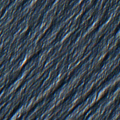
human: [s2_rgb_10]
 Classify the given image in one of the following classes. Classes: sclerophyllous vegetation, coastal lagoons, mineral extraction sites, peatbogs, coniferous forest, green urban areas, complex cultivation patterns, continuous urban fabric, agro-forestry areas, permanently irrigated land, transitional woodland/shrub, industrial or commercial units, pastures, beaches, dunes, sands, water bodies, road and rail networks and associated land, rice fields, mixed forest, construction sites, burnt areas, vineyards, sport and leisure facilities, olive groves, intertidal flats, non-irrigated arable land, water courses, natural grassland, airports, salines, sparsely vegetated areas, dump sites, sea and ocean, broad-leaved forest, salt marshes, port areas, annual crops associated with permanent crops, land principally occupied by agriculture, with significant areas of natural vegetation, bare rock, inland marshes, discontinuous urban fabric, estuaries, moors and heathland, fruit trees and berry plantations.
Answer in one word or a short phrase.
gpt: continuous urban fabric